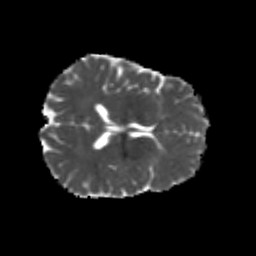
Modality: MD
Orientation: axial
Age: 24
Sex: female
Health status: healthy
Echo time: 0.074 s